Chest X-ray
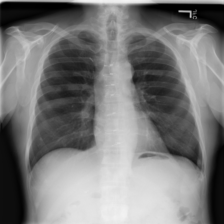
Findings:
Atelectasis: negative
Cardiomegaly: negative
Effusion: negative
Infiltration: negative
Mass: negative
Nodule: negative
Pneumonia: negative
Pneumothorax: negative
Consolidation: negative
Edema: negative
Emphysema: negative
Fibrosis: negative
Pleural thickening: positive
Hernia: negative